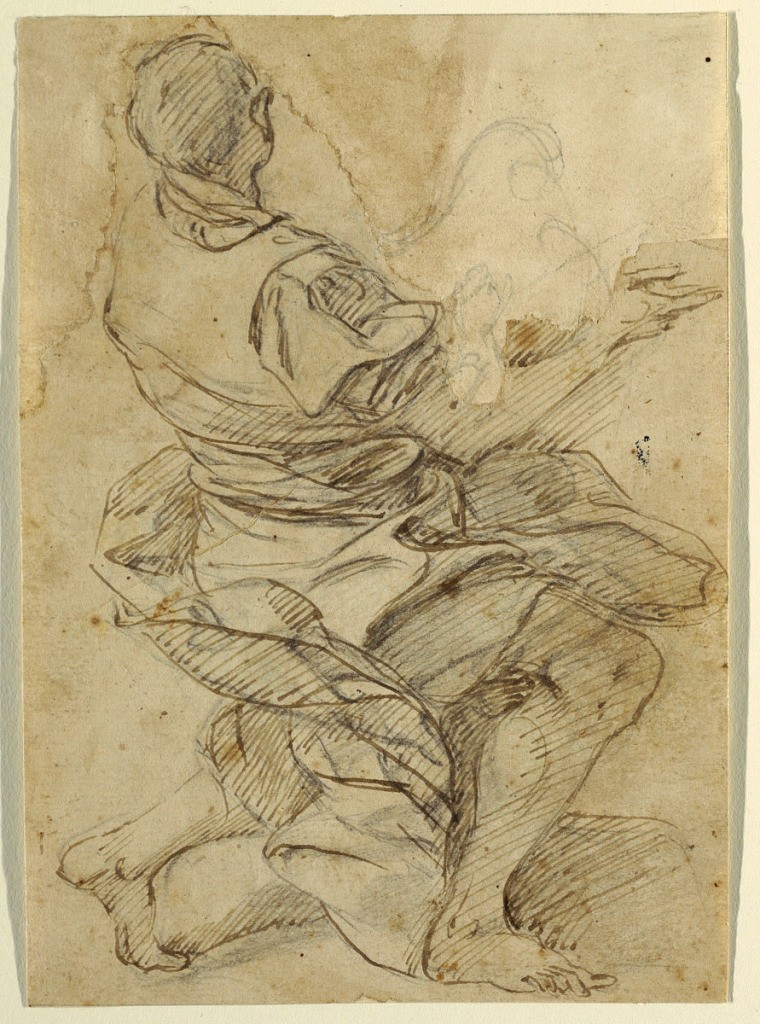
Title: Kneeling Man
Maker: Domenico Gargiulo, called Micco Spadaro, Italian, 1609 - 1675
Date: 1635–1650
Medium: Black chalk, pen and ink on paper
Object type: Drawing
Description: A man in the act of kneeling, seen from the back, his arms outstretched, possibly carrying a large object.